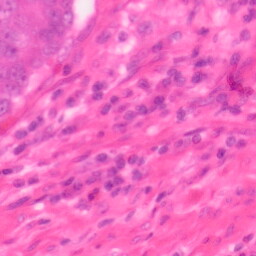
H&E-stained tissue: Colon